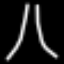
Label: The Eiffel Tower